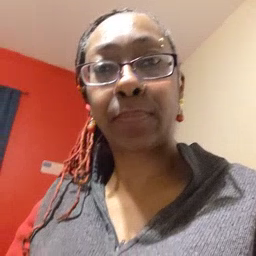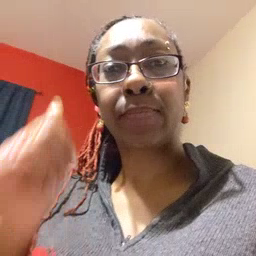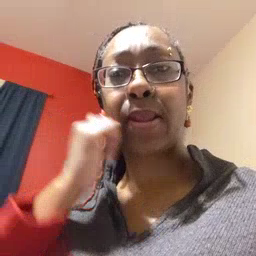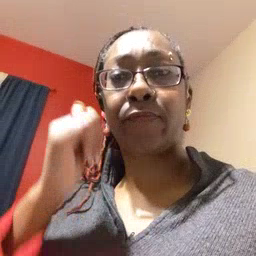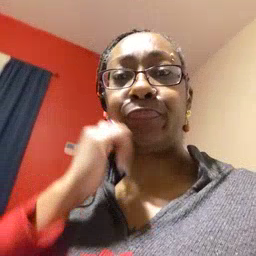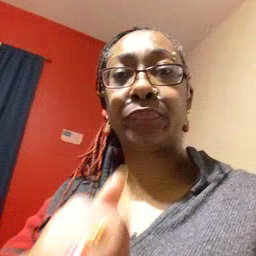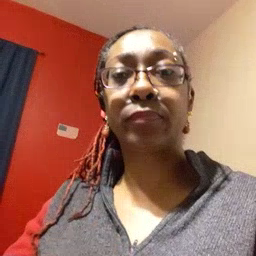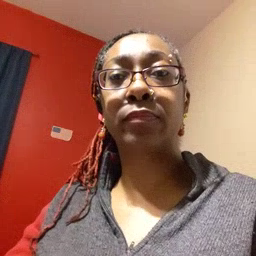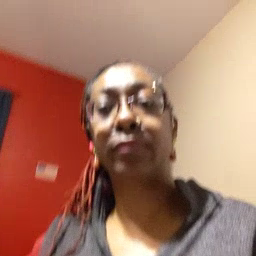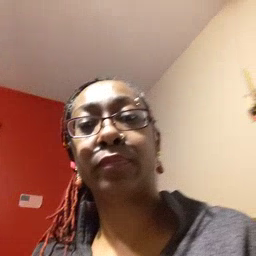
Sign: every